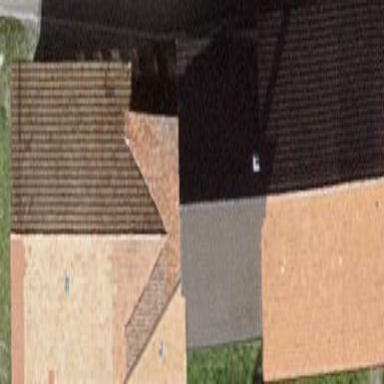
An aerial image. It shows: Simple house.